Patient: sex F, age 64
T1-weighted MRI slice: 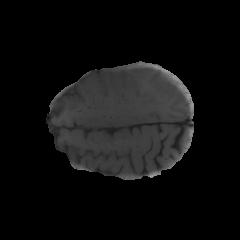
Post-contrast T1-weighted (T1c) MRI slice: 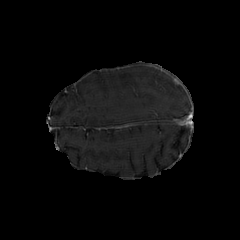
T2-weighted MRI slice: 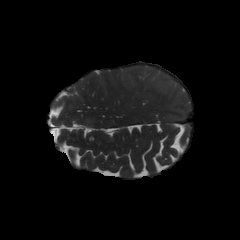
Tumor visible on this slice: no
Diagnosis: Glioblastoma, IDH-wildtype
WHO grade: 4